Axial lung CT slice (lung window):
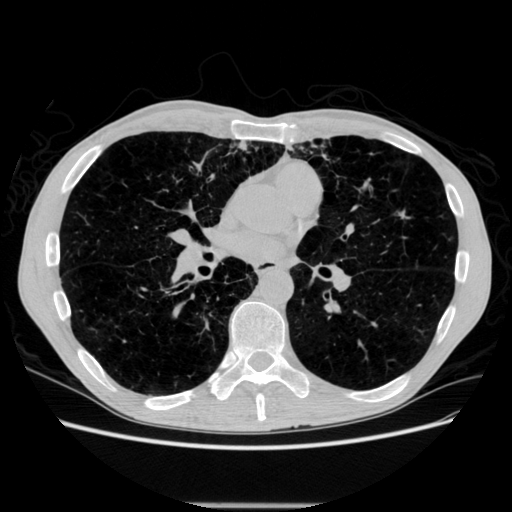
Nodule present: no